Question:
'''
OleDbConnection con = new OleDbConnection();
con.ConnectionString = @"Provider=Microsoft.ACE.OLEDB.12.0;Data Source=C:\Users\Sparrow vivek\Documents\Billing.accdb";
con.Open();
DateTime a = Convert.ToDateTime(label2.Text);
String query = "INSERT INTO balancesheet (BillNumber,CusName,Date,Amount) values (?,?,?,?)";
OleDbCommand cmd = new OleDbCommand(query, con);
cmd.Parameters.AddWithValue("?",label3.Text);
cmd.Parameters.AddWithValue("?", label4.Text);
cmd.Parameters.AddWithValue("?", a.ToString("yyyy-MM-dd"));
cmd.Parameters.AddWithValue("?", label6.Text);
cmd.ExecuteNonQuery();
con.Close();
'''
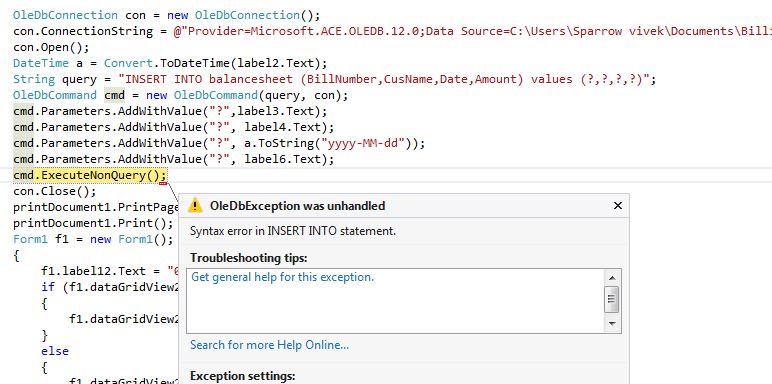
Answer: Your query contains a <URL>: Date. To use it you need to use square brackets around that name
'''
String query = "INSERT INTO balancesheet (BillNumber,CusName,[Date],Amount) values (?,?,?,?)";
'''
It is highly recommended to avoid these names. If it is still possible change that name ASAP.
Now let's examine that list of AddWithValue. In this method the datatype of the parameter is automatically determined by the value that you pass. You have every value passed to the parameter collection of type string. But it is probable that your database fields doesn't want a string as value. For example Date,Amount seems requires a datetime and a number
'''
cmd.Parameters.AddWithValue("?",label3.Text);
cmd.Parameters.AddWithValue("?", label4.Text);
cmd.Parameters.AddWithValue("?", a);
cmd.Parameters.AddWithValue("?", Convert.ToDecimal(label6.Text));
'''